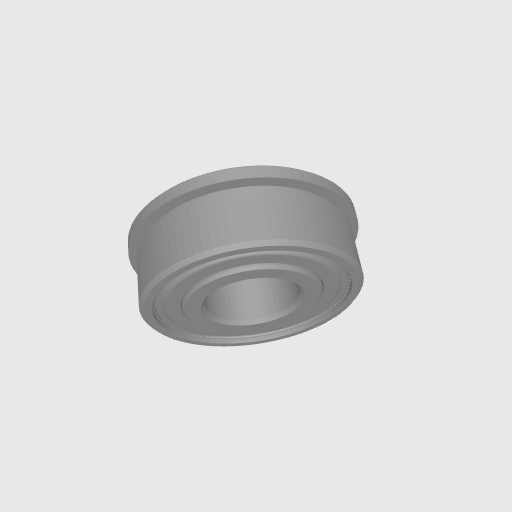
Part: Bearing6ID